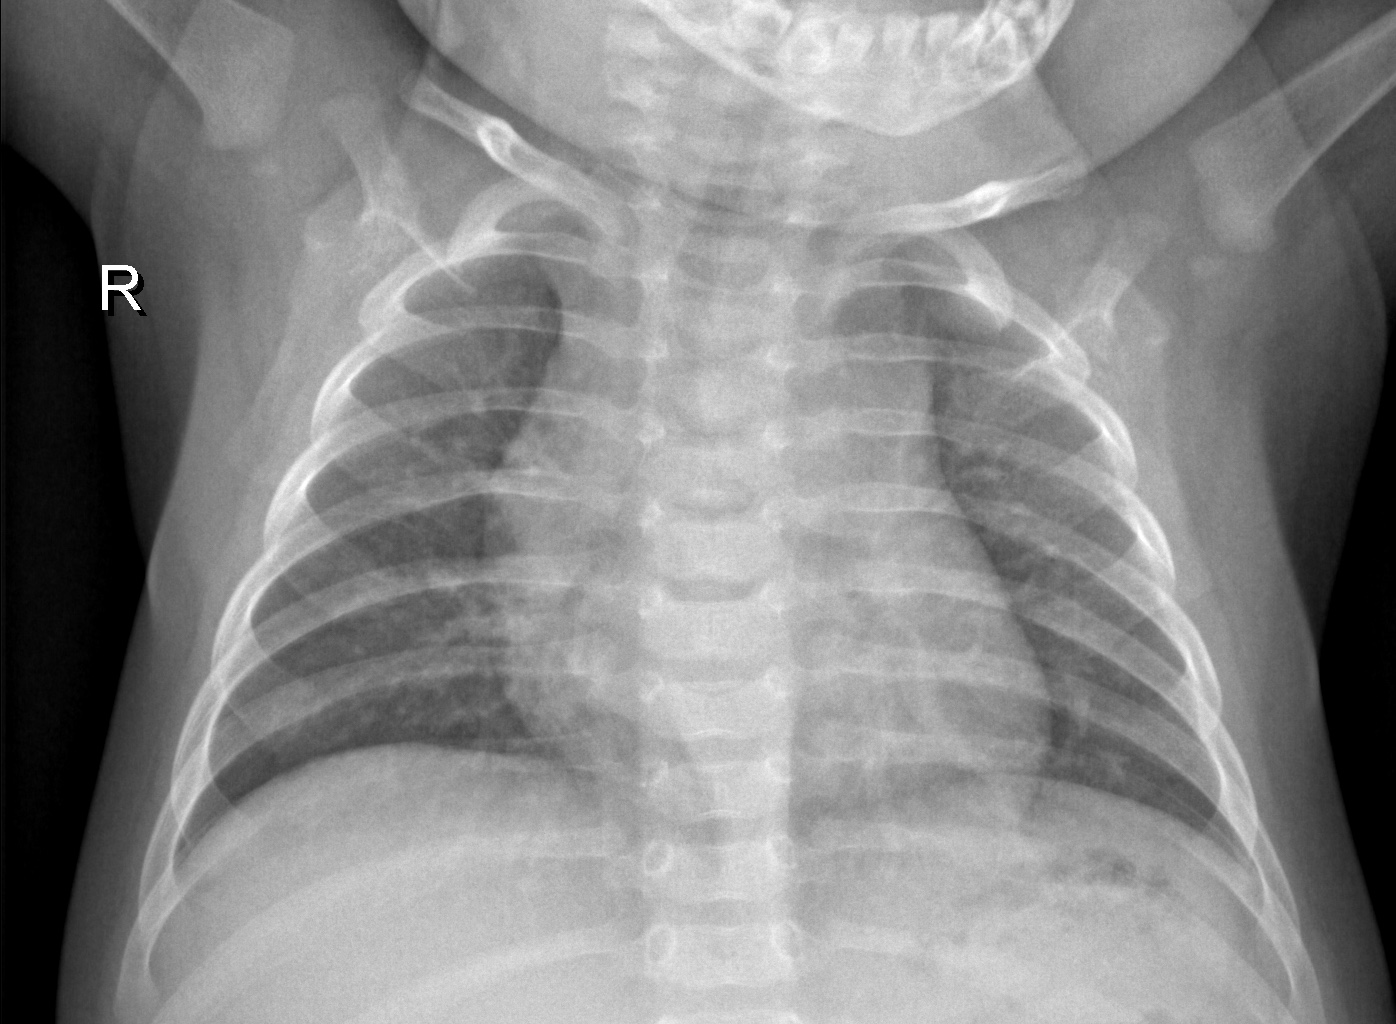
Diagnosis: NORMAL